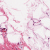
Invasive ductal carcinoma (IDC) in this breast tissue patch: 0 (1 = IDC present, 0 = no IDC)